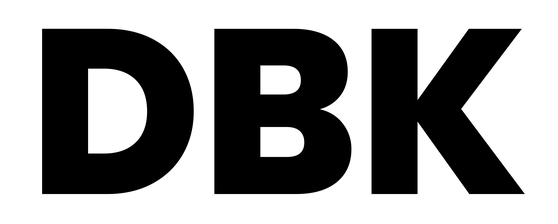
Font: Poppins-ExtraBold